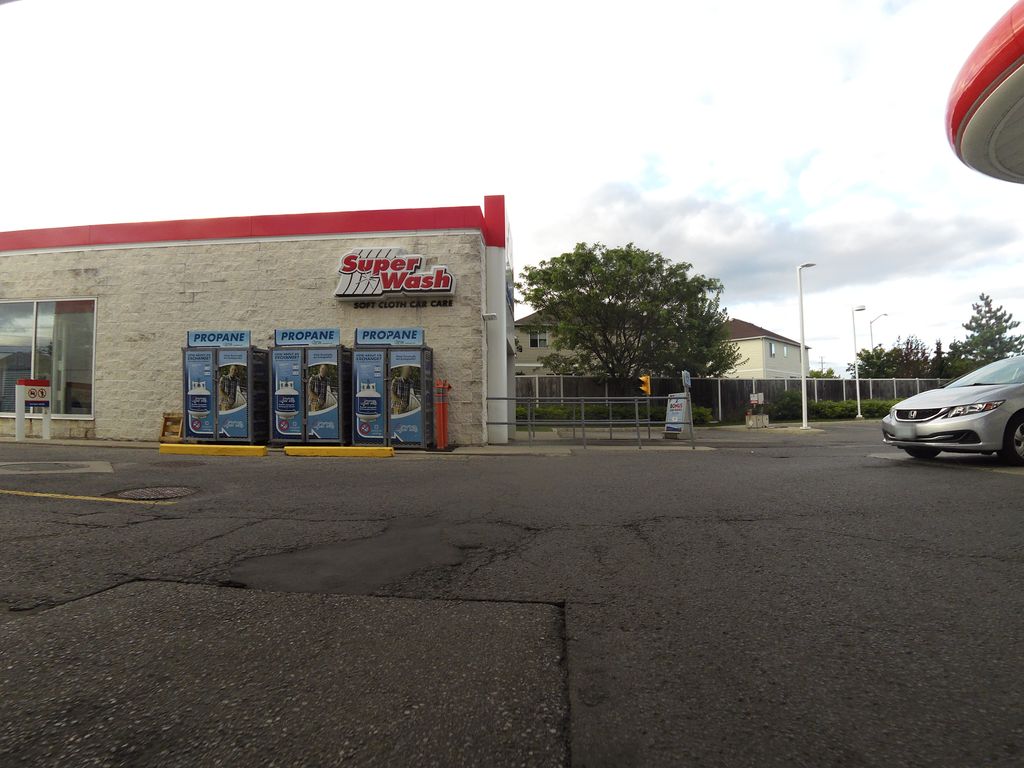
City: ottawa-gatineau